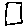
Label: square